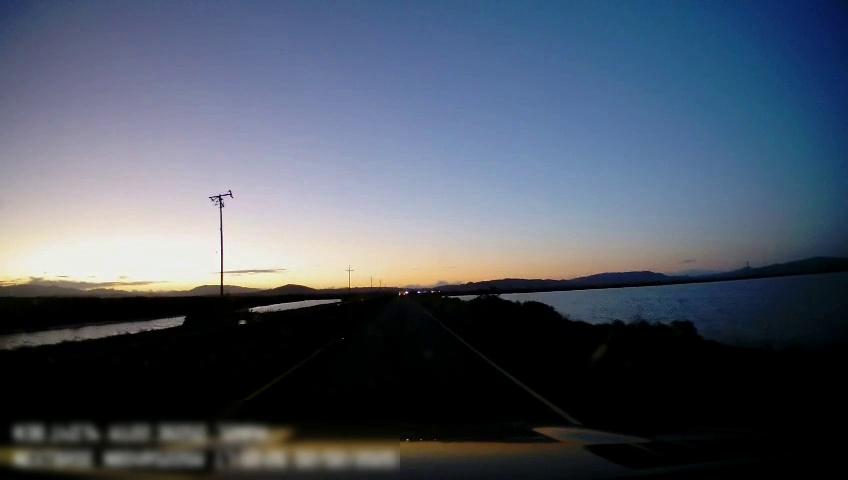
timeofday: Dusk/Dawn/Twilight
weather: Sunny
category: Drivable Space
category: Lanes | Current Lane
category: Lanes | Current Lane